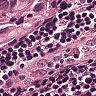
Metastatic tissue present: yes